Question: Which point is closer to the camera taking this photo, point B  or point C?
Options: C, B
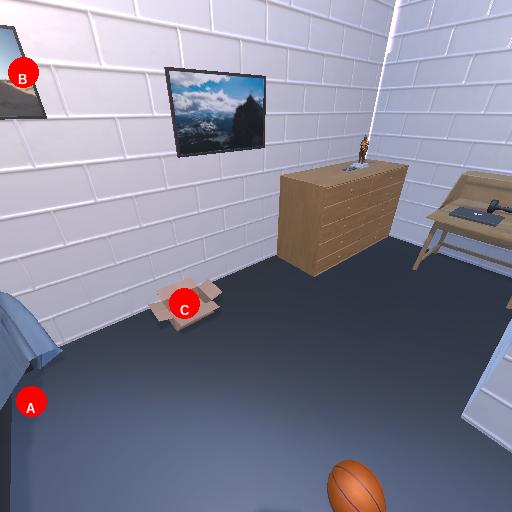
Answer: C